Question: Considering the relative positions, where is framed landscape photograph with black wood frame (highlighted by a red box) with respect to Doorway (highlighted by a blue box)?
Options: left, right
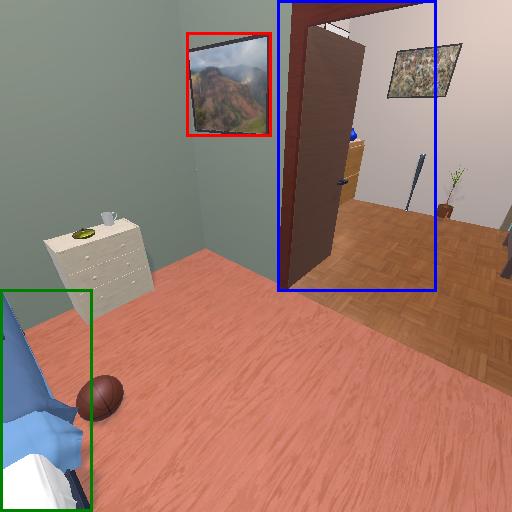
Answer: left